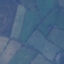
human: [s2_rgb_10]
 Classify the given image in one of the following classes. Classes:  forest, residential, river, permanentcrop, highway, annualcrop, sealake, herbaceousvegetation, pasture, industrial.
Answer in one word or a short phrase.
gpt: Pasture